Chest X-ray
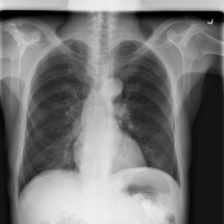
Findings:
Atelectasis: positive
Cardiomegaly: negative
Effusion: negative
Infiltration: negative
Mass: negative
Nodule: negative
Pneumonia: negative
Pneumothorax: negative
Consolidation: negative
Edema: negative
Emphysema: negative
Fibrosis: negative
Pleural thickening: negative
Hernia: negative